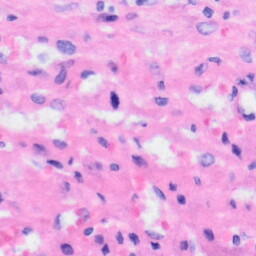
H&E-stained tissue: Liver